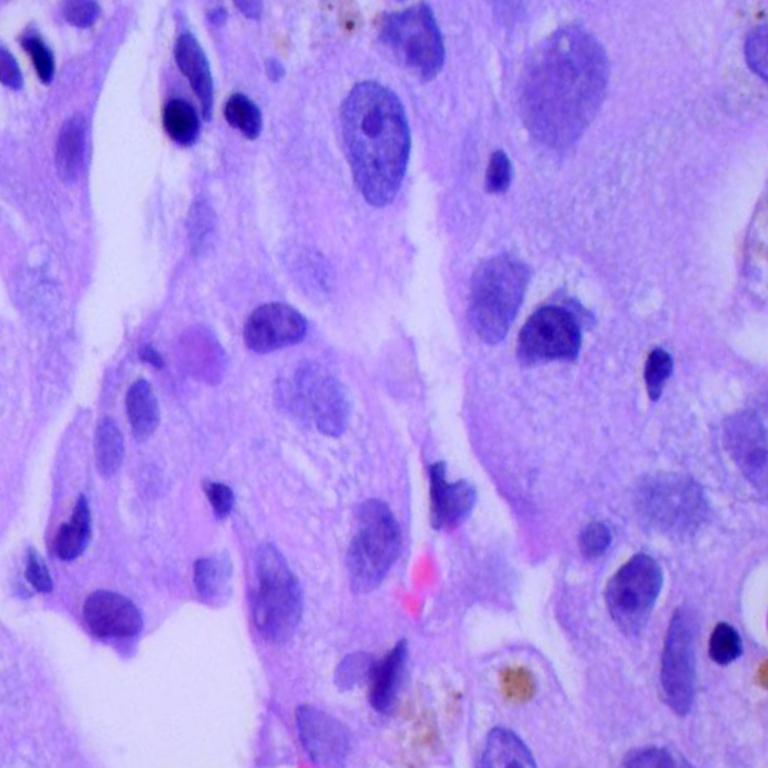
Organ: lung
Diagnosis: adenocarcinomas